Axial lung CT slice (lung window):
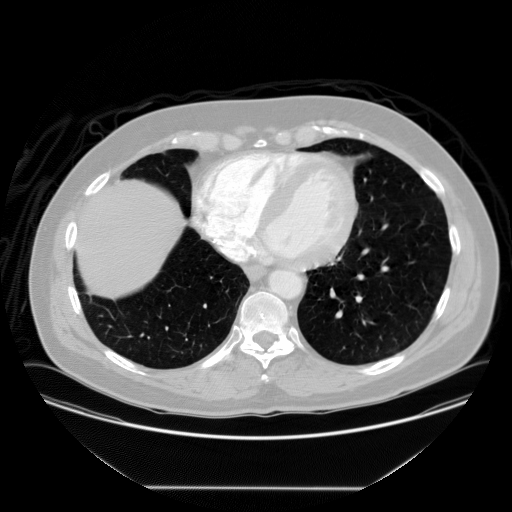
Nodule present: no